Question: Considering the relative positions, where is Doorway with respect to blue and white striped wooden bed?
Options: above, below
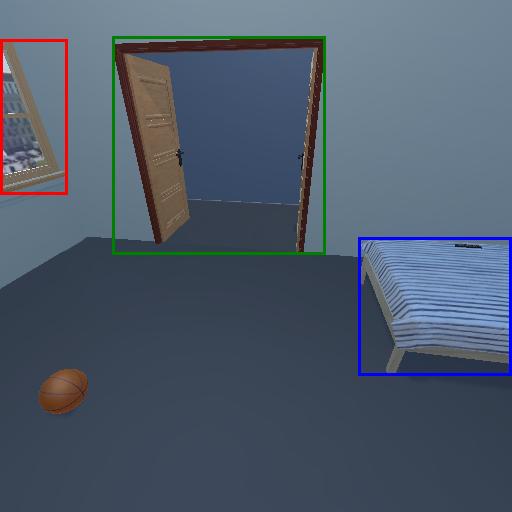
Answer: above